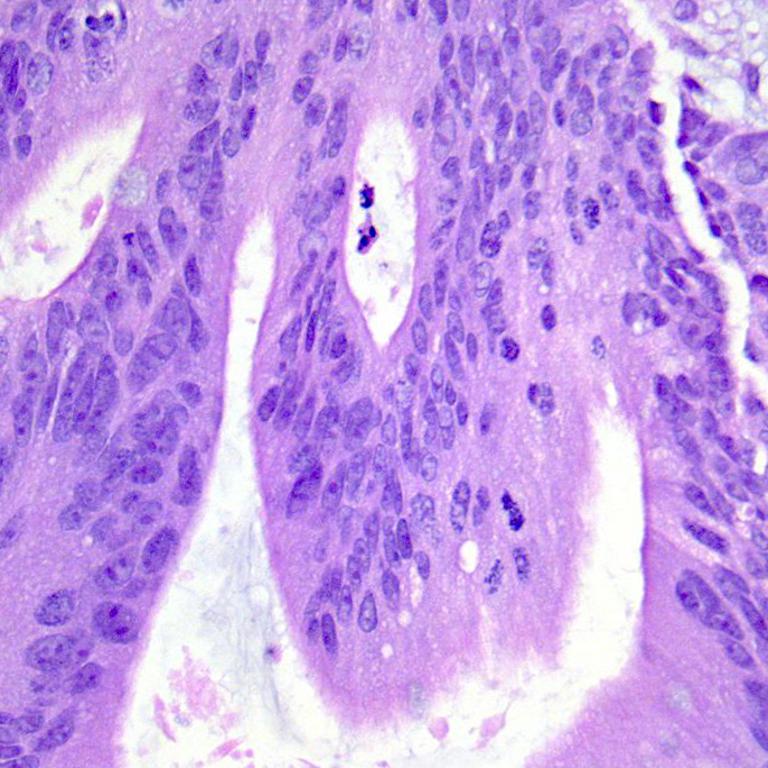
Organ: colon
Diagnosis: adenocarcinomas